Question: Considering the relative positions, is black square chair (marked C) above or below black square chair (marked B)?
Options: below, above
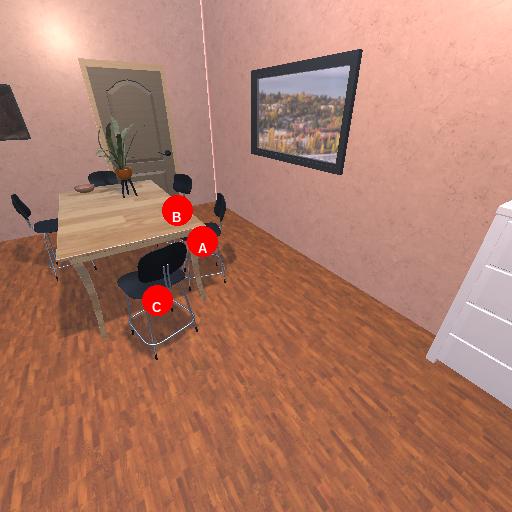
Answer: below